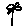
Label: flower